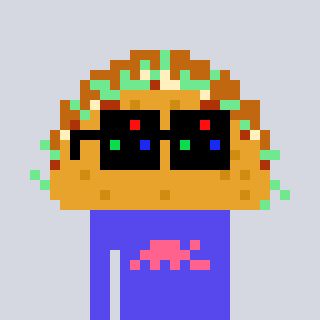
a pixel art character with square black sunglasses, a taco-shaped head and a computerblue-colored body on a cool background